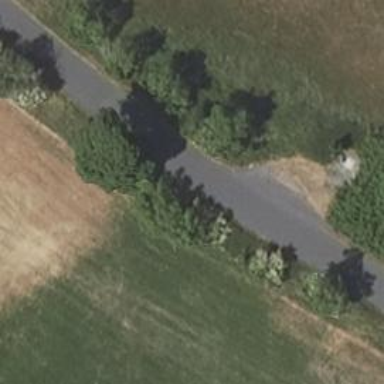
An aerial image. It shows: Row of deciduous broadleaved trees.